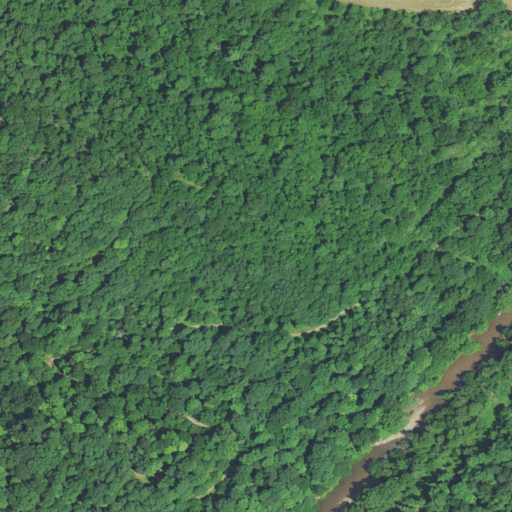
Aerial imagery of valley in West Virginia named Spruce Hollow containing deciduous forest, mixed forest, and pasture